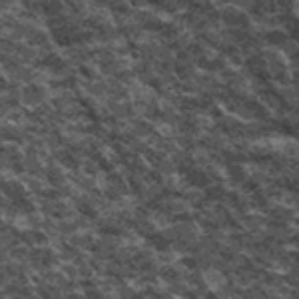
Label: frost